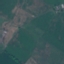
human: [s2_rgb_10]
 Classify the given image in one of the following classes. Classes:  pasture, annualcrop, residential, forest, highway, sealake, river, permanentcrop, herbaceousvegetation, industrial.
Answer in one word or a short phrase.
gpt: Pasture